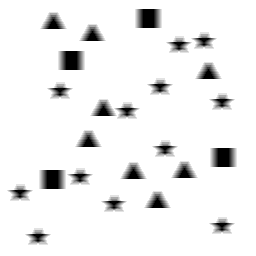
Squares: 4
Triangles: 8
Stars: 12
Total shapes: 24